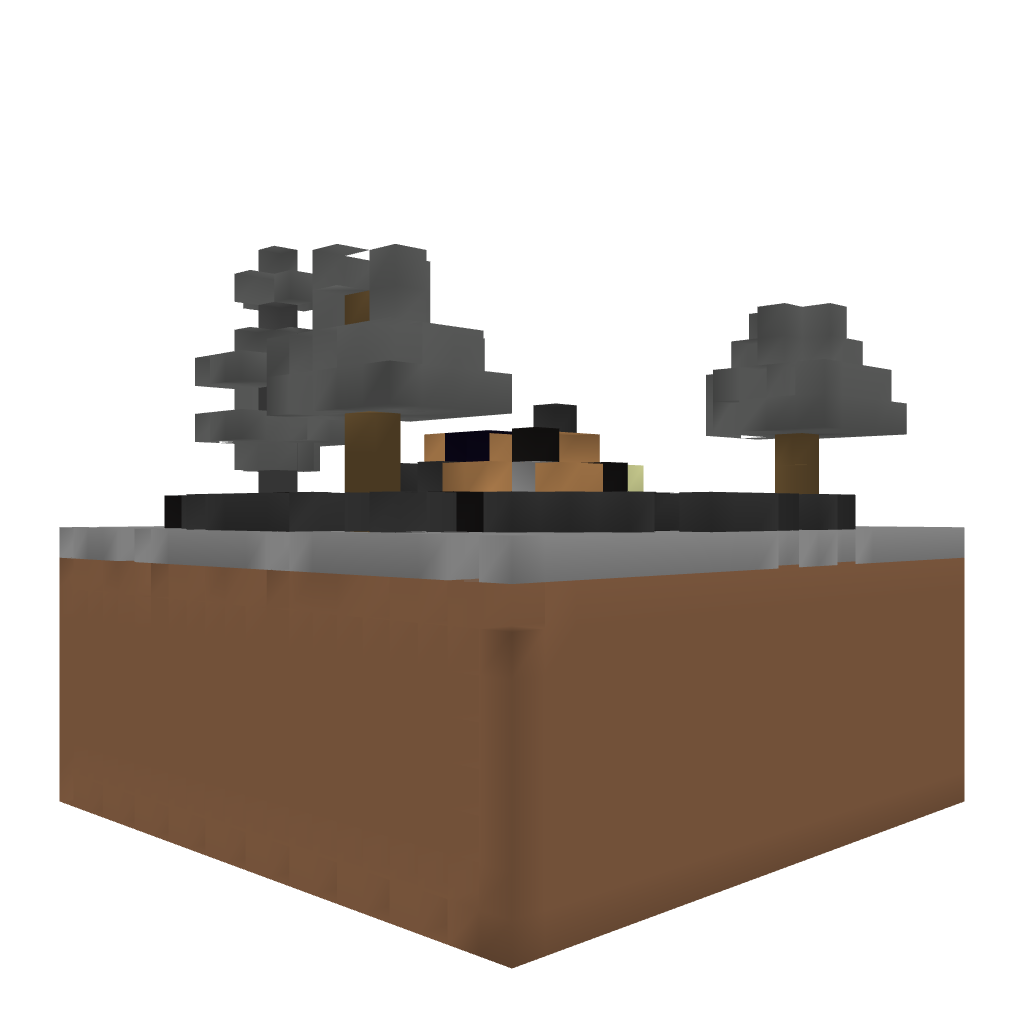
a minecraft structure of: The End